В этой задаче вам предстоит изучить изгибную деформацию. Под изгибной деформацией понимают искривление осей различных стержней (и балок). Изгибная деформация в точке характеризуется радиусом кривизны оси стержня. Для произвольной кривой изогнутой в одной плоскости (см. рис. 1) радиус кривизны рассчитывается как отношение малой длины дуги кривой $\mathrm dl$ к величине изменения угла направления касательной к ней $\mathrm d\alpha$: \begin{equation} R=\frac{\mathrm dl}{\mathrm d\alpha}. \end{equation}Величину $R^{-1}$, обратную радиусу кривизны называют кривизной.  Если рассмотреть небольшой кусочек стержня (рис. 2), то под действием изгибного момента $M$ он искривляется так, что часть его слоев растягивается, а часть сжимается. Некоторая линия внутри стержня остается недеформируемой. За счет изгиба в сечении стержня возникают силы упругости, создающие момент сил относительно недеформируемой линии. Этот момент сил уравновешивает момент внешних сил, из за которого возникает изгиб.  Закон Гука для упругих изгибных деформаций можно записать в следующем виде: \begin{equation} M=\frac{B}{R}, \end{equation}где $\cfrac{1}{R}$ — кривизна малого кусочка стержня, $M$ — изгибный момент сил.  В этом случае балка деформируется неоднородно, то есть ее кривизна в каждой точке неодинакова. Изгибный момент внешних сил, действующих на сечение балки, находящееся на расстоянии $x$ по горизонтали от места приложения силы $F$, может быть вычислен как:\begin{equation} M=Fx. \end{equation}
Стяните скотчем два конца пластиковой линейки (рис. 4). Расстояние между наиболее удаленной от скотча точки линейки и полоской скотча должно составить в этом упражнении $H_{\max}=9.5~см$. Линейка будет деформирована неоднородно. Измерьте зависимость кривизны $r^{-1}$ поверхности линейки в зависимости от расстояния $h$ между поверхностью и полоской скотча.
Постройте график исследованной зависимости. Как должен вести себя график данной функции теоретически? Можно ли сказать, что полученные экспериментальные данные соответствуют теоретическим предположениям?
Для разных степеней стягивания линейки (рисунок 5) измерьте кривизну $R^{-1}$ поверхности линейки в максимально удаленной от скотча точке, а также расстояние $H$ между этой точкой поверхности линейки и скотчем.
Рассчитайте для каждой исследованной степени стягивания линейки величину изгибного момента $M$, действующего на максимально удаленную от скотча точку линейки.
Постройте график зависимости $R^{-1}$ от $M$. Определите изгибную жесткость линейки $B$. Пластиковая линейка может направленно отражать лазерный луч.
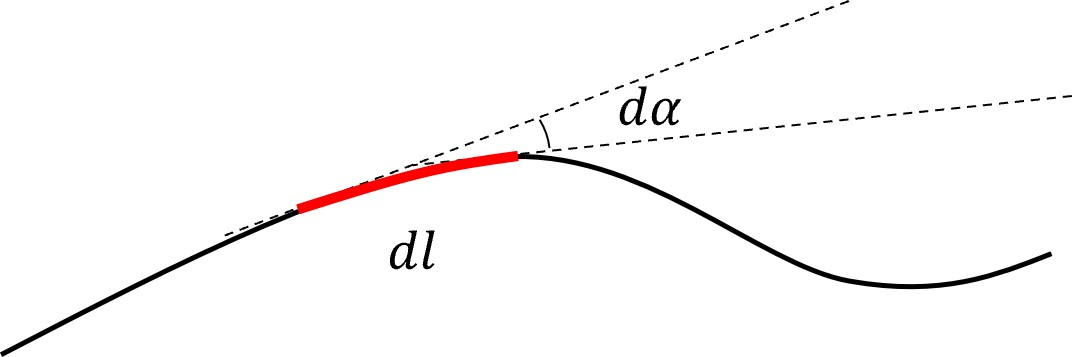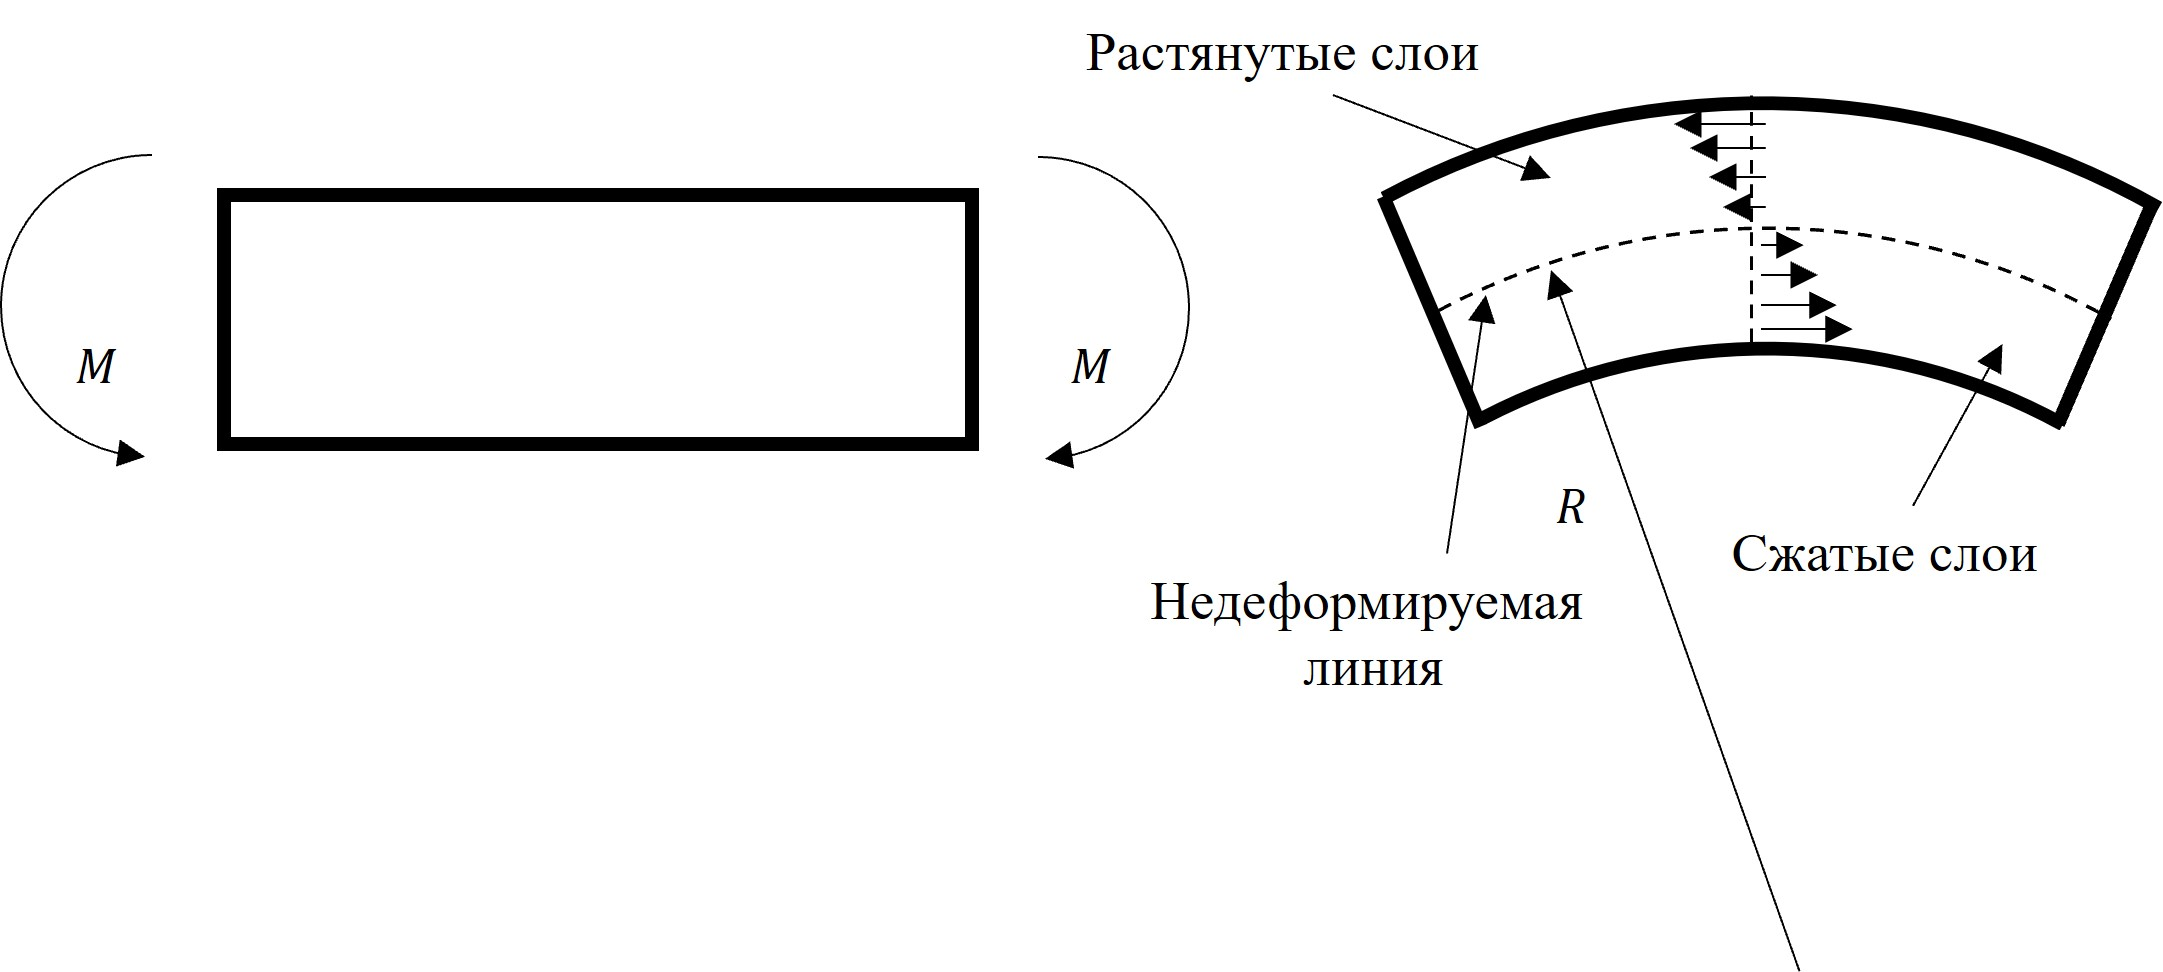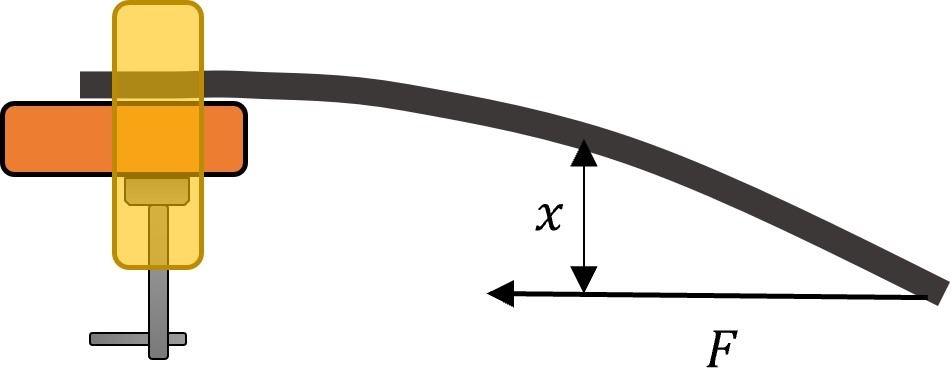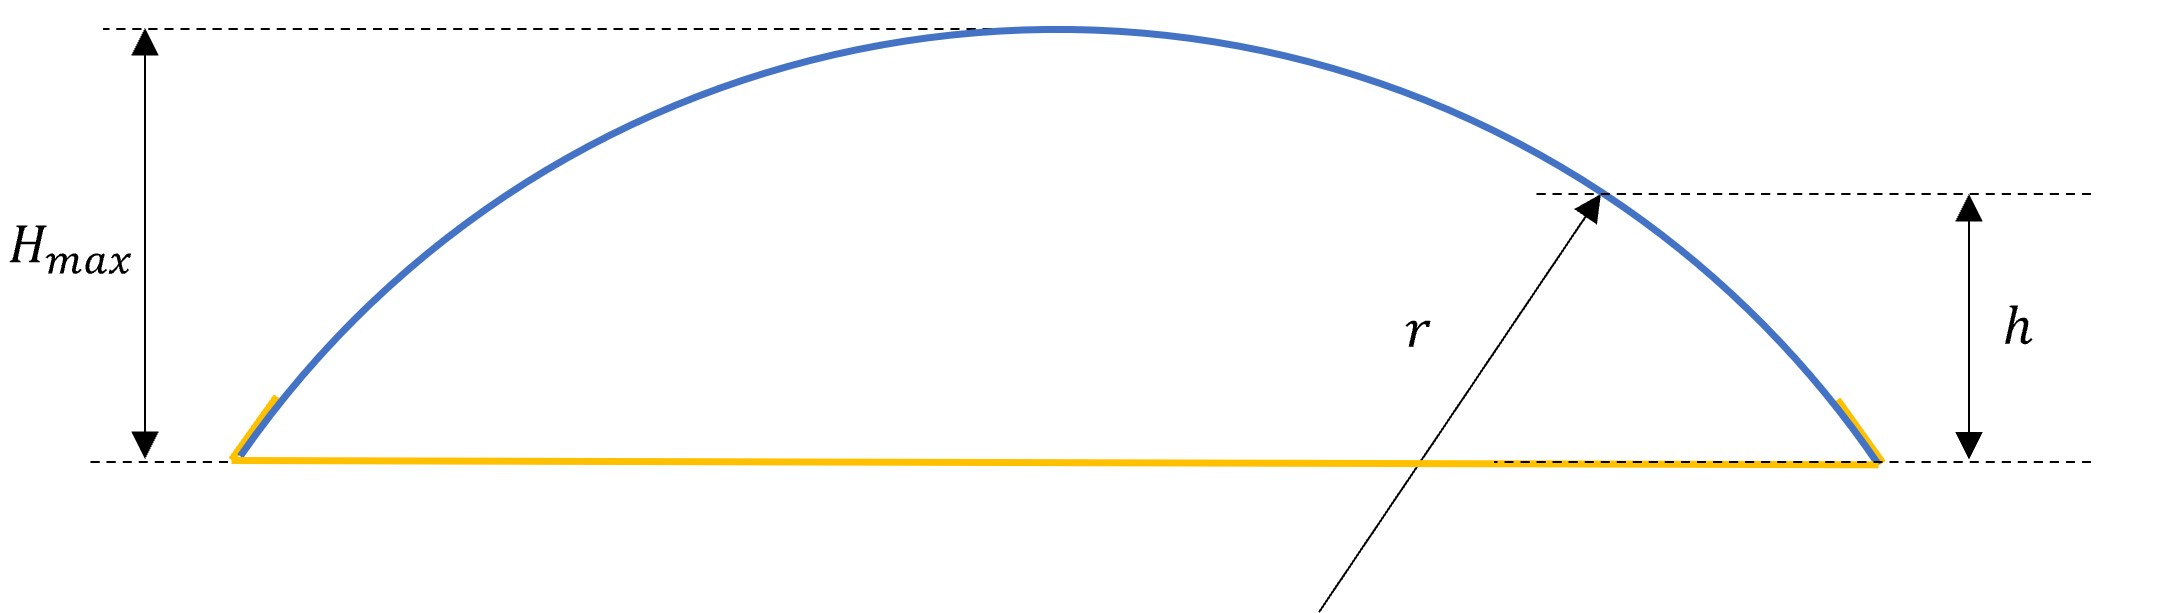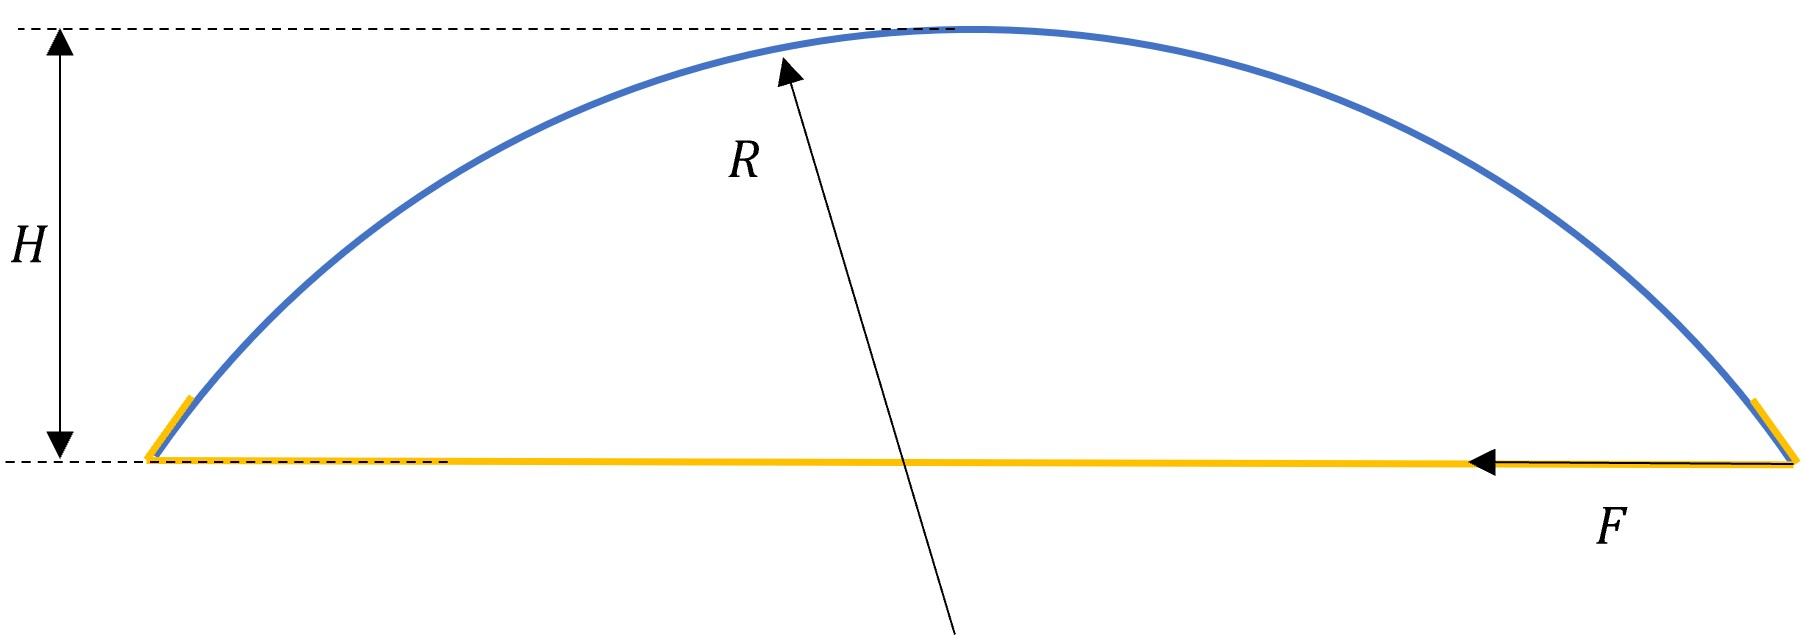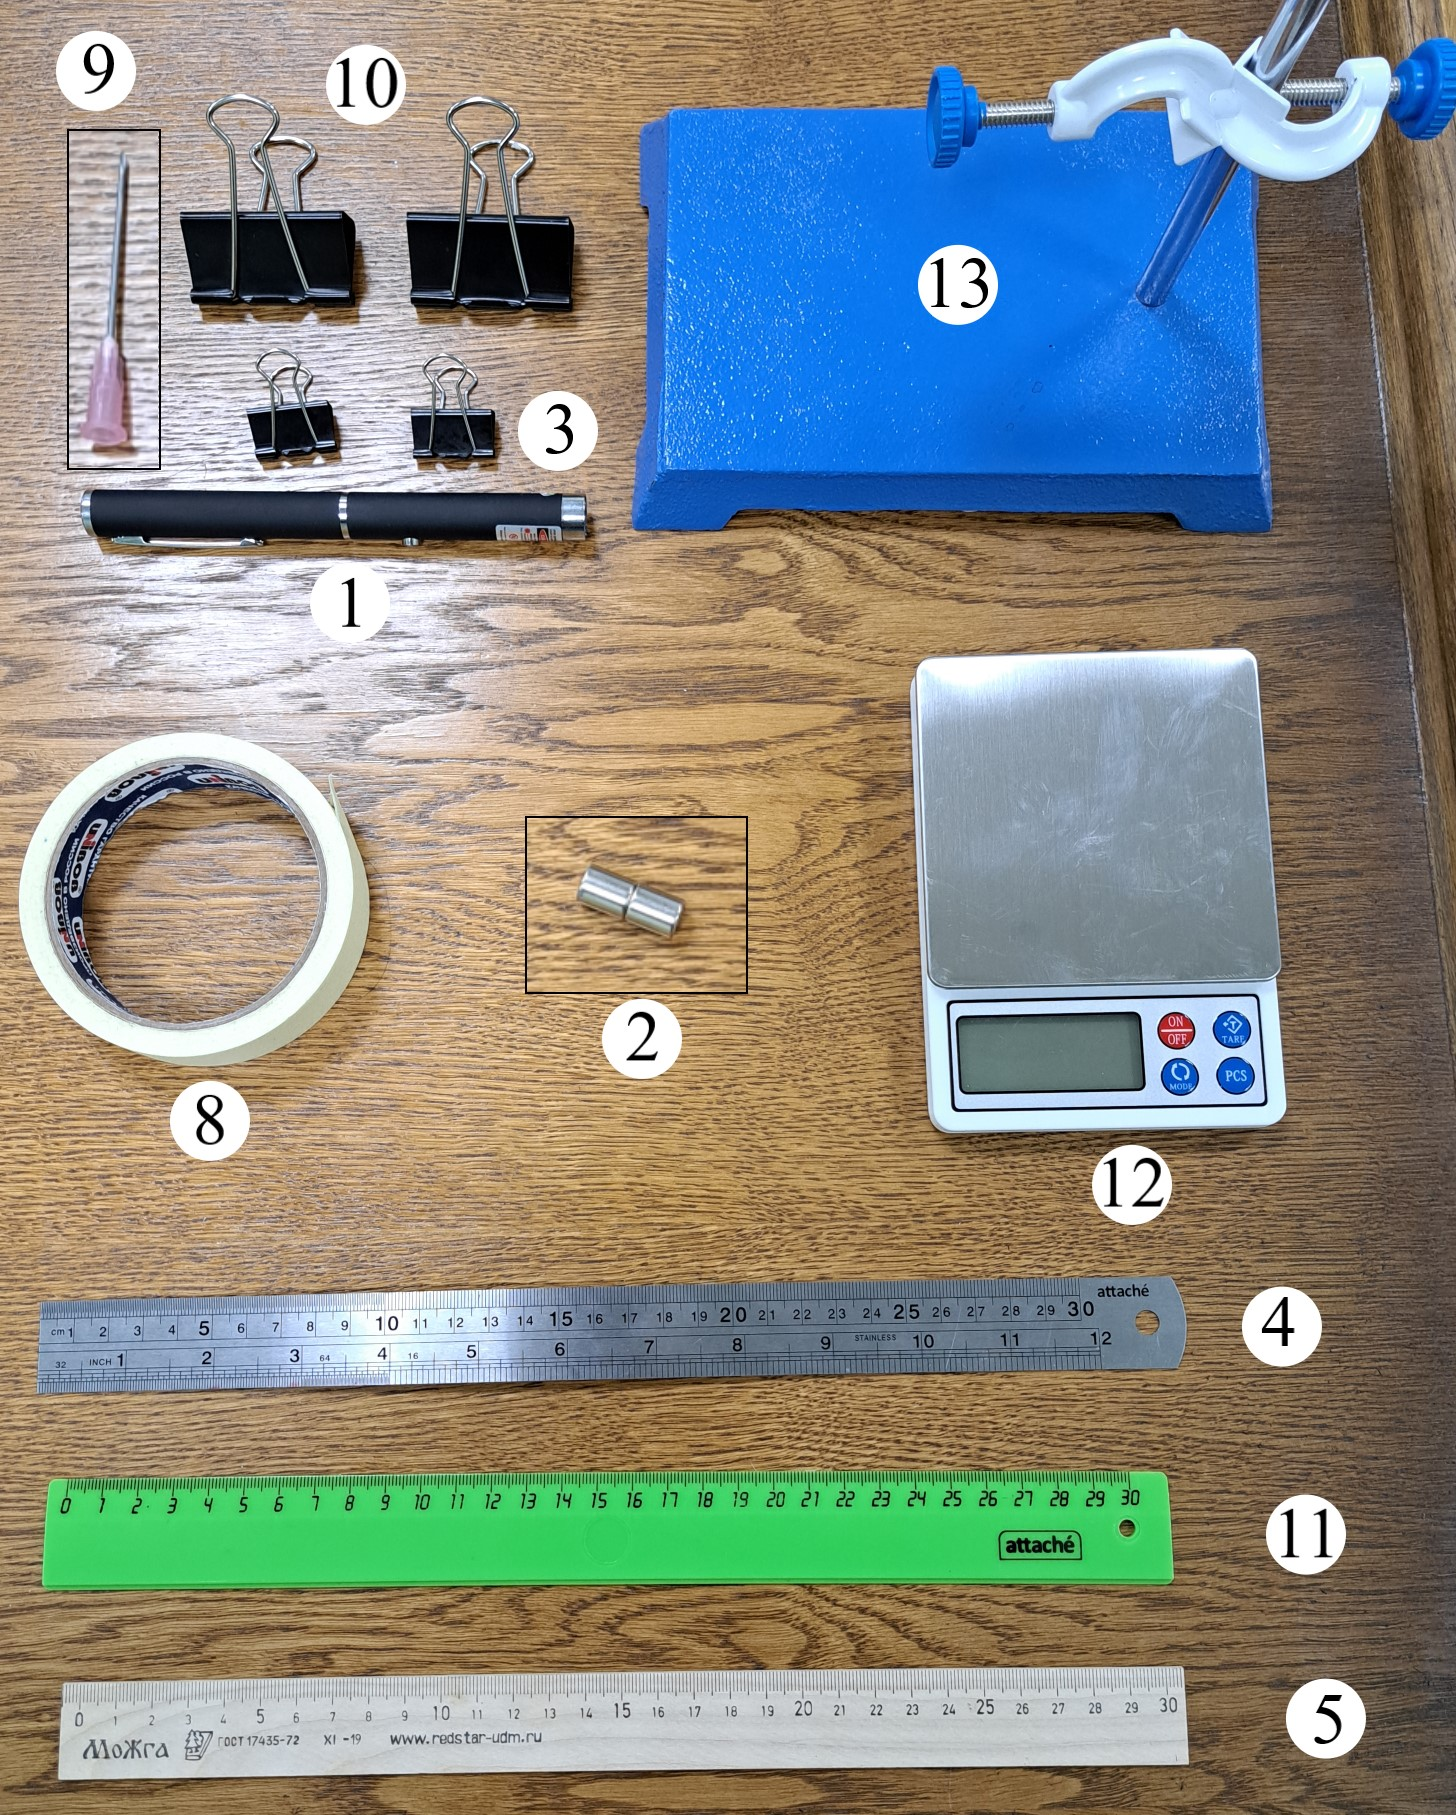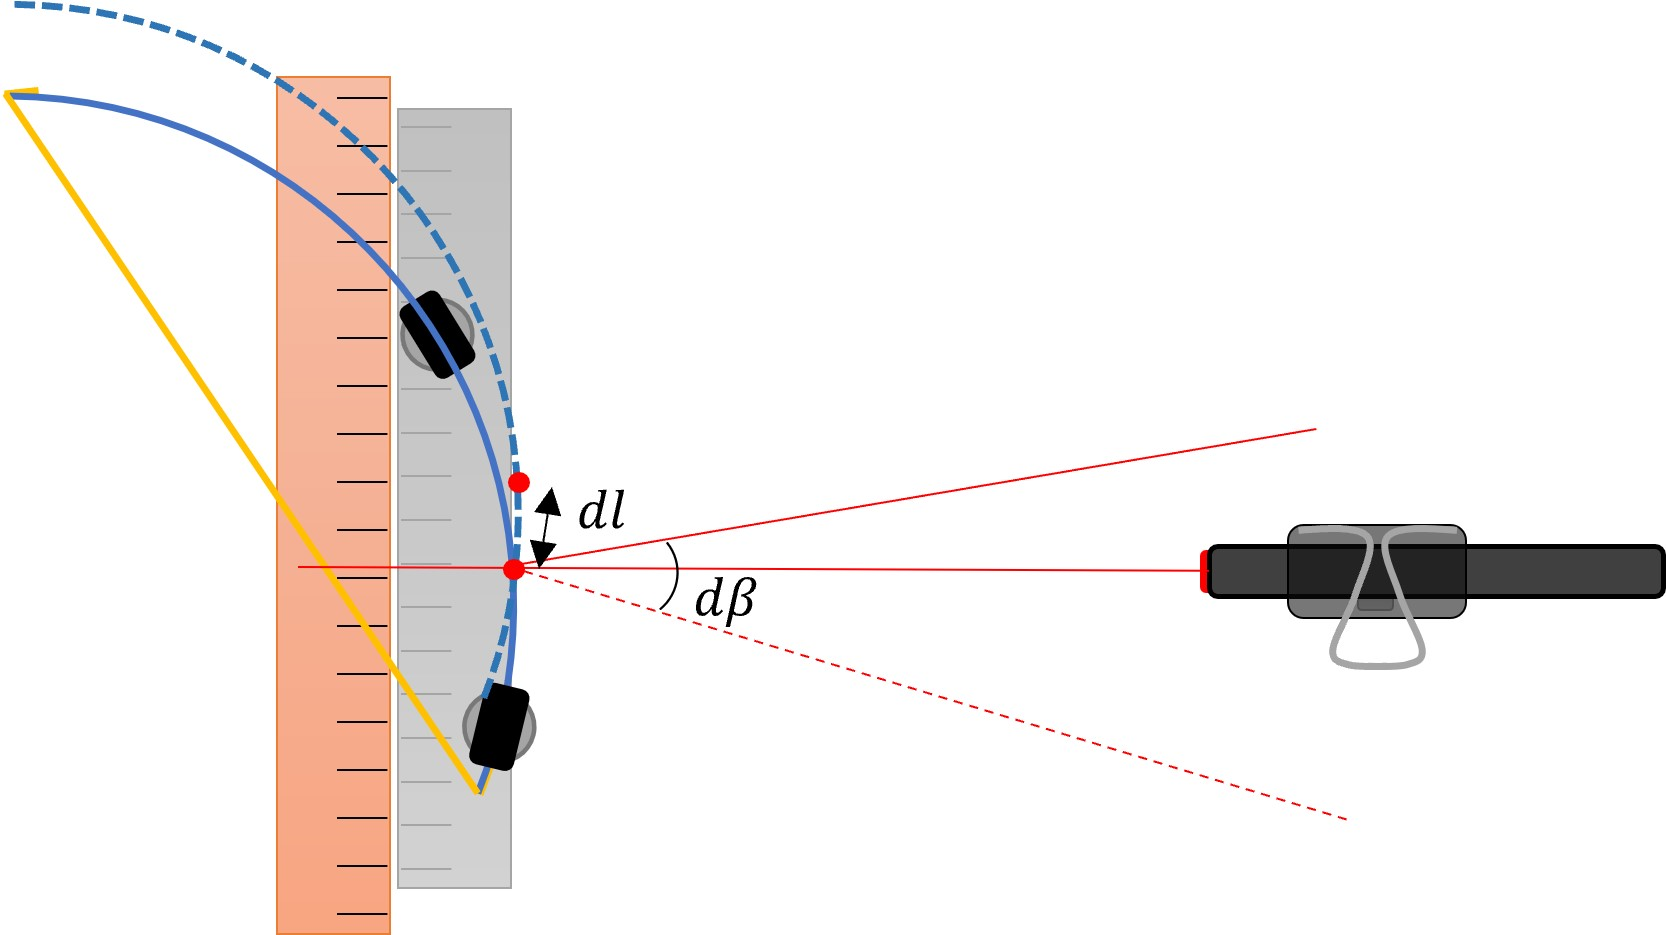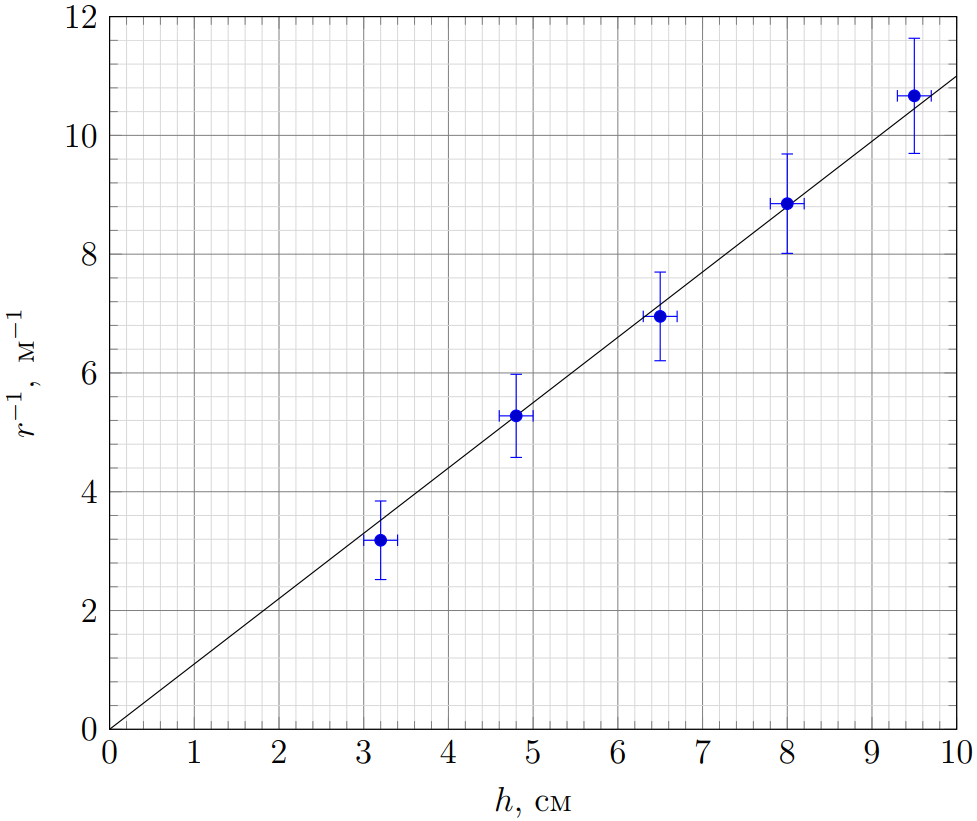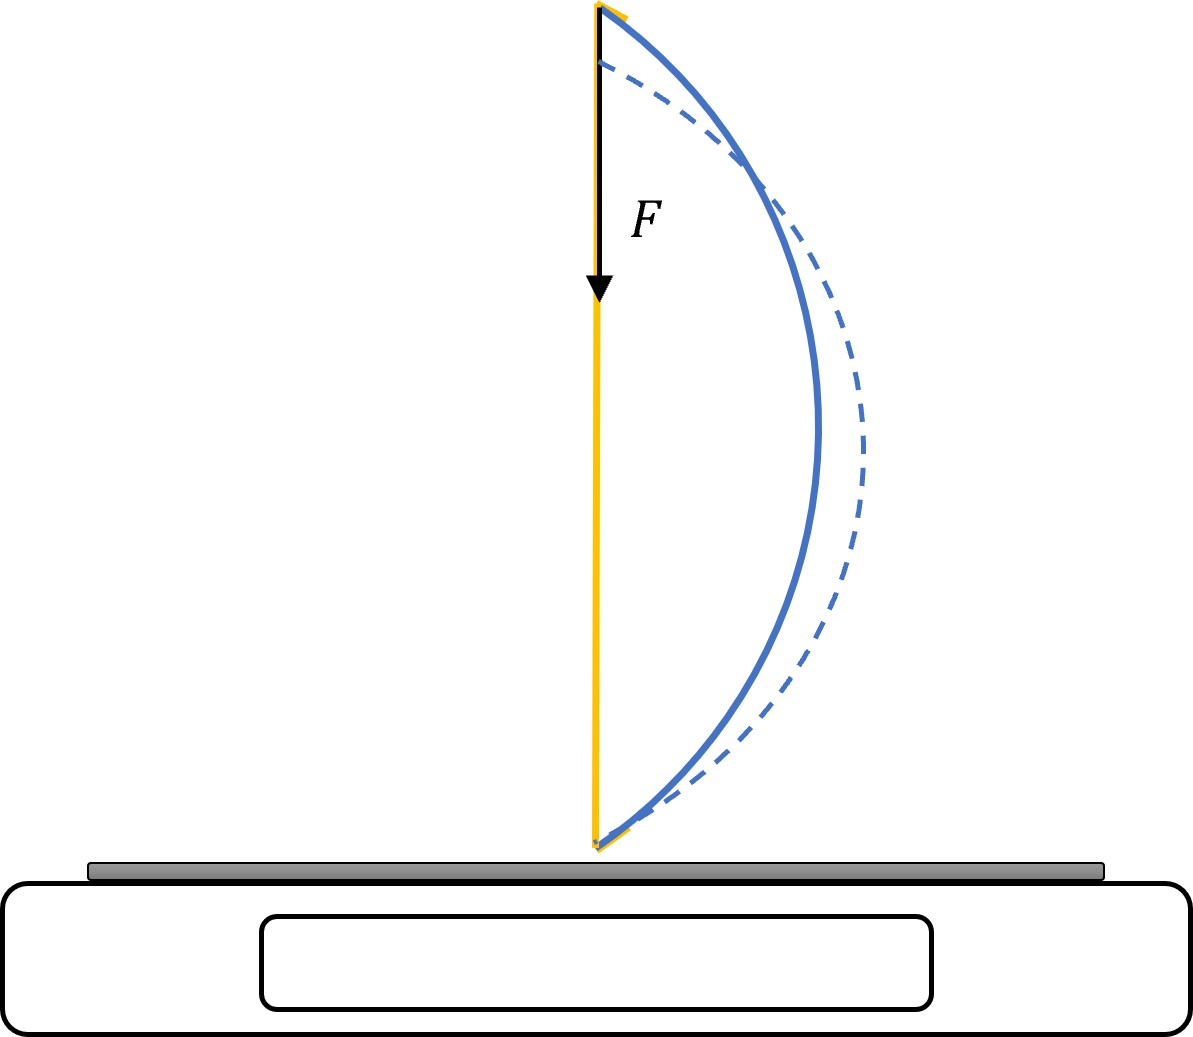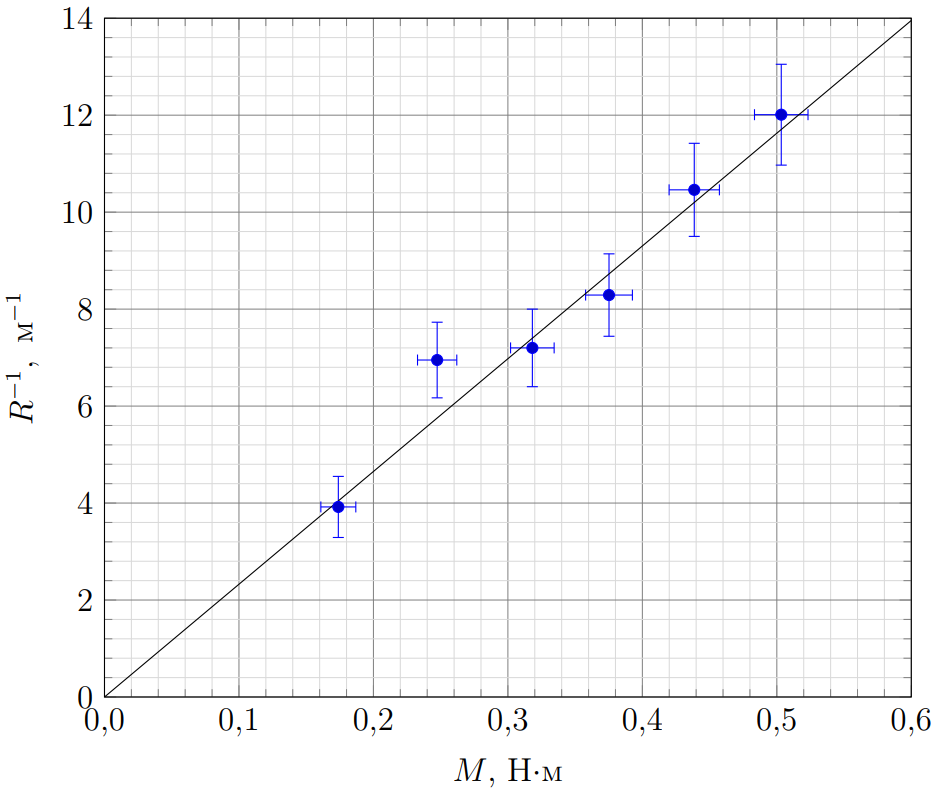
Стяните скотчем два конца пластиковой линейки (рис. 4). Расстояние между наиболее удаленной от скотча точки линейки и полоской скотча должно составить в этом упражнении $H_{\max}=9.5~см$. Линейка будет деформирована неоднородно. Измерьте зависимость кривизны $r^{-1}$ поверхности линейки в зависимости от расстояния $h$ между поверхностью и полоской скотча.
Решение: Для измерения кривизны поверхности воспользуемся тем фактом, что поверхность линейки направленно отражает свет. При изменении угла наклона поверхности отраженный луч изменяет свое направление на угол в два раза превышающий угол изменения наклона поверхности. Соберем установку, изображенную на рисунке 1.  В качестве источника направленного излучения света будем использовать лазерную указку. Уменьшим сечение лазерного лучика, наклеив на выходной торец указки малярный скотч и проткнув его иглой. Зажмем кнопку лазерной указки с помощью канцелярского зажима и установим лазерную указку на стол. Закрепим на столе деревянную линейку с помощью скотча в качестве направляющей, по которой будет скользить металлическая линейка. К металлической линейке прикрепим два магнита. Стянем концы пластиковой линейки, как описано в условии, и закрепим на линейке два малых канцелярских зажима. Присоединим зажимы к магнитам на линейке. Таким образом, получим конструкцию, в которой пластиковая линейка может двигаться поступательно вдоль направляющей деревянной линейки. Установим пластиковую линейку так, чтобы луч лазера попадал на исследуемую область поверхности линейки. Для фиксации хода лучей лазера закрепим горизонтально на столе лист бумаги. Найдем направление, в котором отражается лазерный луч от искривленной поверхности и отметим это направление на листе бумаги. Отметим на поверхности пластиковой линейки точку, от которой происходило отражение. Сдвинем металлическую линейку вдоль направляющей на расстояние приблизительно равное $2~см$. Вновь отметим направление хода отраженного от пластиковой линейки луча, также отметим на поверхности исследуемой линейки точку, от которой происходит отражение. Измерим угол $\mathrm d\beta$ между лучами, отраженными от двух разных точек поверхности линейки. Измерим также расстояние $\mathrm dl$ (длину кривой) между этими точками. Угол изменения направления касательной к кривой в два раза меньше угла $\mathrm d\beta$. Таким образом, кривизна поверхности в этой точке, находящейся приблизительно посередине между двумя точками отражения, может быть рассчитана как: \begin{equation}r^{-1}=\frac12\frac{\mathrm d\beta}{\mathrm dl}.\end{equation} Измерим также расстояние $h$ до точки поверхности линейки, находящей посередине между отмеченными точками, от которых происходило отражение луча. Погрешность этого расстояния оценим в $\sigma_h = 2$ мм, складывая приборную погрешность линейки и неточность определения точки, до которой проводится измерение расстояния. Для оценки погрешности кривизны поверхности сложим относительные погрешности длины дуги $\mathrm dl$ и угла $\mathrm d\beta$: \begin{equation}\sigma_{r^{-1}}=r^{-1}\Big(\frac{\sigma_{\mathrm d\beta}}{\mathrm d\beta}+\frac{\sigma_{\mathrm dl}}{\mathrm dl}\Big),\end{equation} где $\sigma_{\mathrm d\beta} = 1^\circ$ (цена деления транспортира), $\sigma_{\mathrm dl} = 1~мм$ (цена деления линейки). Занесем измеренные данные в таблицу, проведем расчеты кривизны поверхности в разных точках линейки и построим график зависимости кривизны поверхности от расстояния $h$. | $h,~см$ | $9.5$ | $8.0$ | $6.5$ | $4.8$ | $3.2$ | | --- | --- | --- | --- | --- | --- | | $\mathrm dl,~см$ | $2.0$ | $2.1$ | $2.1$ | $2.0$ | $1.8$ | | $\mathrm d\beta,~{}^\circ$ | $24$ | $21$ | $17$ | $12$ | $7$ | | $r^{-1},~м^{-1}$ | $10.7$ | $8.9$ | $7.0$ | $5.3$ | $3.2$ | | $\sigma_{r^{-1}},~м^{-1}$ | $1.0$ | $0.8$ | $0.7$ | $0.7$ | $0.7$ |
Ответ: | $h,~см$ | $9.5$ | $8.0$ | $6.5$ | $4.8$ | $3.2$ | | --- | --- | --- | --- | --- | --- | | $\mathrm dl,~см$ | $2.0$ | $2.1$ | $2.1$ | $2.0$ | $1.8$ | | $\mathrm d\beta,~{}^\circ$ | $24$ | $21$ | $17$ | $12$ | $7$ | | $r^{-1},~м^{-1}$ | $10.7$ | $8.9$ | $7.0$ | $5.3$ | $3.2$ | | $\sigma_{r^{-1}},~м^{-1}$ | $1.0$ | $0.8$ | $0.7$ | $0.7$ | $0.7$ | Ответ: $h,~см$$9.5$$8.0$$6.5$$4.8$$3.2$$\mathrm dl,~см$$2.0$$2.1$$2.1$$2.0$$1.8$$\mathrm d\beta,~{}^\circ$$24$$21$$17$$12$$7$$r^{-1},~м^{-1}$$10.7$$8.9$$7.0$$5.3$$3.2$$\sigma_{r^{-1}},~м^{-1}$$1.0$$0.8$$0.7$$0.7$$0.7$

Постройте график исследованной зависимости. Как должен вести себя график данной функции теоретически? Можно ли сказать, что полученные экспериментальные данные соответствуют теоретическим предположениям?
Решение: Видно, что данные могут быть описаны прямой пропорциональностью. Последнее несложно объяснить с теоретической точки зрения. Если сила, стягивающая линейку, равна $F$, то ее момент относительно сечения, находящегося на удалении $h$ от скотча, равен:\begin{equation} M=F\cdot h.\end{equation}В соответствии с законом Гука для изгибной деформации, кривизна поверхности прямо пропорциональна моменту изгибных сил. То есть, как и получено в эксперименте, кривизна линейки прямо пропорциональна расстоянию $h$.
Ответ: Видно, что данные могут быть описаны прямой пропорциональностью. Последнее несложно объяснить с теоретической точки зрения. Если сила, стягивающая линейку, равна $F$, то ее момент относительно сечения, находящегося на удалении $h$ от скотча, равен:\begin{equation} M=F\cdot h.\end{equation}В соответствии с законом Гука для изгибной деформации, кривизна поверхности прямо пропорциональна моменту изгибных сил. То есть, как и получено в эксперименте, кривизна линейки прямо пропорциональна расстоянию $h$.

Для разных степеней стягивания линейки (рисунок 5) измерьте кривизну $R^{-1}$ поверхности линейки в максимально удаленной от скотча точке, а также расстояние $H$ между этой точкой поверхности линейки и скотчем. Измерьте силу стягивания концов линейки $F$. Проведите измерения для нескольких точек из диапазона высот $H$ от $0$ до $H_{\max}$. Опишите метод измерения силы.

	Измерим таким же образом кривизну в наиболее удаленной от скотча точке поверхности линейки при разных степенях изгиба. Для каждой степени изгиба измерим размер $H$. Измерим также силу стягивания концов линейки с помощью весов (рисунок 2). Для этого сначала обнулим показания весов, предварительно положив на них пластиковую линейку.Снимем линейку с весов. Стянем ее концы скотчем и поставим обратно на весы так, чтобы полоска скотча приняла вертикальное положение. Надавим на верхний конец линейки так, чтобы скотч начал провисать, то есть его сила натяжения обратилась в $0$. Запишем показания весов $m^*$. Cила, действующая на платформу весов, будет равна силе, стягивающей концы линейки. Для ее вычисления умножим показания весов на ускорение свободного падения $g$: \begin{equation} F=m^*g. \end{equation}

Рис. 2. Способ измерения стягивающей силы

 Занесем измерения в таблицу. Рассчитаем кривизну линейки в наиболее удаленной от скотча точке.

Ответ:

$H,~см$$\mathrm d\beta,~{}^\circ$$\mathrm dl,~ см$$m^* ,~г$$R^{-1},~ м^{-1}$$M,~ Н\cdotм$$\sigma_{R^{-1}},~ м^{-1}$$\sigma_M,~ Н\cdotм$$3.7$$9$$2.0$$479$$3.9$ $0.174$$0.6$$0.013$$5.2$$16$$2.0$$485$$7.0$$0.247$$0.8$$0.015$$6.5$$17$$2.0$$499$$7.2$$0.318$$0.8$$0.016$$7.5$$19$$2.0$$510$$8.3$$0.375$$0.9$$0.017$$8.5$$24$$2.0$$526$$10.5$$0.439$$1.0$$0.019$$9.5$ $28$$2.0$$540$$12.0$$0.503$$1.0$$0.020$

Примечание: Изменения силы, стягивающей концы линейки, в зависимости от расстояния между концами выражено несущественно. Поэтому даже неаккуратные измерения силы, проводимые с помощью давления на конец линейки рукой, приводят к удовлетворительным результатам. Для более точного исследования будем надавливать на верхний конец линейки, стоящей на весах, муфтой штатива. Для этого необходимо открепить от муфты штатива лапку и вставить в крепление лапки верхний конец исследуемой линейки. Передвигая муфту по стержню штатива и фиксируя ее в некоторых положениях, можно достаточно точно измерить силу стягивания концов линейки в зависимости от расстояния $L$ между концами. После проведения опыта для каждого расстояния $L$ можно отдельно измерить высоту $H$. Таким образом, объединяя результаты двух зависимостей $F(L)$ и $H(L)$ можно получить зависимость $F(H)$.
Решение: Измерим таким же образом кривизну в наиболее удаленной от скотча точке поверхности линейки при разных степенях изгиба. Для каждой степени изгиба измерим размер $H$. Измерим также силу стягивания концов линейки с помощью весов (рисунок 2). Для этого сначала обнулим показания весов, предварительно положив на них пластиковую линейку. Снимем линейку с весов. Стянем ее концы скотчем и поставим обратно на весы так, чтобы полоска скотча приняла вертикальное положение. Надавим на верхний конец линейки так, чтобы скотч начал провисать, то есть его сила натяжения обратилась в $0$. Запишем показания весов $m^*$. Cила, действующая на платформу весов, будет равна силе, стягивающей концы линейки. Для ее вычисления умножим показания весов на ускорение свободного падения $g$: \begin{equation} F=m^*g. \end{equation}  Занесем измерения в таблицу. Рассчитаем кривизну линейки в наиболее удаленной от скотча точке. Примечание: Изменения силы, стягивающей концы линейки, в зависимости от расстояния между концами выражено несущественно. Поэтому даже неаккуратные измерения силы, проводимые с помощью давления на конец линейки рукой, приводят к удовлетворительным результатам. Для более точного исследования будем надавливать на верхний конец линейки, стоящей на весах, муфтой штатива. Для этого необходимо открепить от муфты штатива лапку и вставить в крепление лапки верхний конец исследуемой линейки. Передвигая муфту по стержню штатива и фиксируя ее в некоторых положениях, можно достаточно точно измерить силу стягивания концов линейки в зависимости от расстояния $L$ между концами. После проведения опыта для каждого расстояния $L$ можно отдельно измерить высоту $H$. Таким образом, объединяя результаты двух зависимостей $F(L)$ и $H(L)$ можно получить зависимость $F(H)$. | $H,~см$ | $\mathrm d\beta,~{}^\circ$ | $\mathrm dl,~ см$ | $m^* ,~г$ | $R^{-1},~ м^{-1}$ | $M,~ Н\cdotм$ | $\sigma_{R^{-1}},~ м^{-1}$ | $\sigma_M,~ Н\cdotм$ | | --- | --- | --- | --- | --- | --- | --- | --- | | $3.7$ | $9$ | $2.0$ | $479$ | $3.9$ | $0.174$ | $0.6$ | $0.013$ | | $5.2$ | $16$ | $2.0$ | $485$ | $7.0$ | $0.247$ | $0.8$ | $0.015$ | | $6.5$ | $17$ | $2.0$ | $499$ | $7.2$ | $0.318$ | $0.8$ | $0.016$ | | $7.5$ | $19$ | $2.0$ | $510$ | $8.3$ | $0.375$ | $0.9$ | $0.017$ | | $8.5$ | $24$ | $2.0$ | $526$ | $10.5$ | $0.439$ | $1.0$ | $0.019$ | | $9.5$ | $28$ | $2.0$ | $540$ | $12.0$ | $0.503$ | $1.0$ | $0.020$ |
Ответ: | $H,~см$ | $\mathrm d\beta,~{}^\circ$ | $\mathrm dl,~ см$ | $m^* ,~г$ | $R^{-1},~ м^{-1}$ | $M,~ Н\cdotм$ | $\sigma_{R^{-1}},~ м^{-1}$ | $\sigma_M,~ Н\cdotм$ | | --- | --- | --- | --- | --- | --- | --- | --- | | $3.7$ | $9$ | $2.0$ | $479$ | $3.9$ | $0.174$ | $0.6$ | $0.013$ | | $5.2$ | $16$ | $2.0$ | $485$ | $7.0$ | $0.247$ | $0.8$ | $0.015$ | | $6.5$ | $17$ | $2.0$ | $499$ | $7.2$ | $0.318$ | $0.8$ | $0.016$ | | $7.5$ | $19$ | $2.0$ | $510$ | $8.3$ | $0.375$ | $0.9$ | $0.017$ | | $8.5$ | $24$ | $2.0$ | $526$ | $10.5$ | $0.439$ | $1.0$ | $0.019$ | | $9.5$ | $28$ | $2.0$ | $540$ | $12.0$ | $0.503$ | $1.0$ | $0.020$ | Ответ: $H,~см$$\mathrm d\beta,~{}^\circ$$\mathrm dl,~ см$$m^* ,~г$$R^{-1},~ м^{-1}$$M,~ Н\cdotм$$\sigma_{R^{-1}},~ м^{-1}$$\sigma_M,~ Н\cdotм$$3.7$$9$$2.0$$479$$3.9$ $0.174$$0.6$$0.013$$5.2$$16$$2.0$$485$$7.0$$0.247$$0.8$$0.015$$6.5$$17$$2.0$$499$$7.2$$0.318$$0.8$$0.016$$7.5$$19$$2.0$$510$$8.3$$0.375$$0.9$$0.017$$8.5$$24$$2.0$$526$$10.5$$0.439$$1.0$$0.019$$9.5$ $28$$2.0$$540$$12.0$$0.503$$1.0$$0.020$  Примечание: Изменения силы, стягивающей концы линейки, в зависимости от расстояния между концами выражено несущественно. Поэтому даже неаккуратные измерения силы, проводимые с помощью давления на конец линейки рукой, приводят к удовлетворительным результатам. Для более точного исследования будем надавливать на верхний конец линейки, стоящей на весах, муфтой штатива. Для этого необходимо открепить от муфты штатива лапку и вставить в крепление лапки верхний конец исследуемой линейки. Передвигая муфту по стержню штатива и фиксируя ее в некоторых положениях, можно достаточно точно измерить силу стягивания концов линейки в зависимости от расстояния $L$ между концами. После проведения опыта для каждого расстояния $L$ можно отдельно измерить высоту $H$. Таким образом, объединяя результаты двух зависимостей $F(L)$ и $H(L)$ можно получить зависимость $F(H)$.

Рассчитайте для каждой исследованной степени стягивания линейки величину изгибного момента $M$, действующего на максимально удаленную от скотча точку линейки.
Решение: Рассчитаем момент силы стягивания относительно этой точки как: \begin{equation} M=F\cdot H=m^*g\cdot H. \end{equation}Для оценки погрешности момента стягивающих сил сложим относительные погрешности показаний весов и плеча силы $H$: \begin{equation} \sigma_M=M\Big(\frac{\sigma_{m^*}}{m}+\frac{\sigma_{H}}{H}\Big), \end{equation}где погрешность показаний весов оценим в $\sigma_{m*}=10~г$, так как сила меняется в небольших пределах по мере провисания скотча в процессе измерений. Занесём результаты расчёта в таблицу в п. A3.

Постройте график зависимости $R^{-1}$ от $M$. Определите изгибную жесткость линейки $B$.
Решение: Построим график зависимости кривизны точки линейки от момента изгибных сил, действующих в этом сечении. Видно, что точки на графике могут быть описаны прямой пропорциональностью, обратный угловой коэффициент которой равен коэффициенту изгибной жесткости линейки: Заметим, что прямая, аппроксимирующая точки на графике, может и не проходить через начало координат. Такой эффект может проявляться и при корректных измерениях. Он связан с возможным наличием у линейки начальной изгибной деформации. Альтернативным способом измерения радиуса кривизны поверхности в этой задаче может быть наблюдение фокусировки лазерного луча вогнутой поверхностью линейки. В этом случае расстояние между местом падения луча на поверхность линейки и местом фокусировки луча будет равно половине радиуса кривизны поверхности в исследуемой точке.
Ответ: Видно, что точки на графике могут быть описаны прямой пропорциональностью, обратный угловой коэффициент которой равен коэффициенту изгибной жесткости линейки:
Ответ: $$ B = (4.3\pm0.4)\cdot10^{-2} \ \text{Н}\cdot\text{м}^{2} $$  Заметим, что прямая, аппроксимирующая точки на графике, может и не проходить через начало координат. Такой эффект может проявляться и при корректных измерениях. Он связан с возможным наличием у линейки начальной изгибной деформации. Альтернативным способом измерения радиуса кривизны поверхности в этой задаче может быть наблюдение фокусировки лазерного луча вогнутой поверхностью линейки. В этом случае расстояние между местом падения луча на поверхность линейки и местом фокусировки луча будет равно половине радиуса кривизны поверхности в исследуемой точке.
Темы:
E, Оптика, Геометрическая оптика, IEPhO, Упругость, Изгиб, Отражение